Question: I want to get the response text from php. I see it in the console as "responseText", but I can't get from my function codes variable.
When I run this code, 'console.log(query(path,"GET"))', I see response in the screenshot. When I run this code 'console.log(query(path,"GET").responseText)', I see only blank response.
### PHP Code
'''
<?php echo "Hi this is PHP Answer from Async XHR request "; ?>
'''
### JavaScript Code
'''
query=function(url,method){
xhr=new XMLHttpRequest()
xhr.url=url
xhr.open(method,url,true)
xhr.send()
return xhr;
}
path="../../core/ajax/periyodikTarama.php"
console.log(query(path,"GET"))
'''
### Console Result
See the selected red text

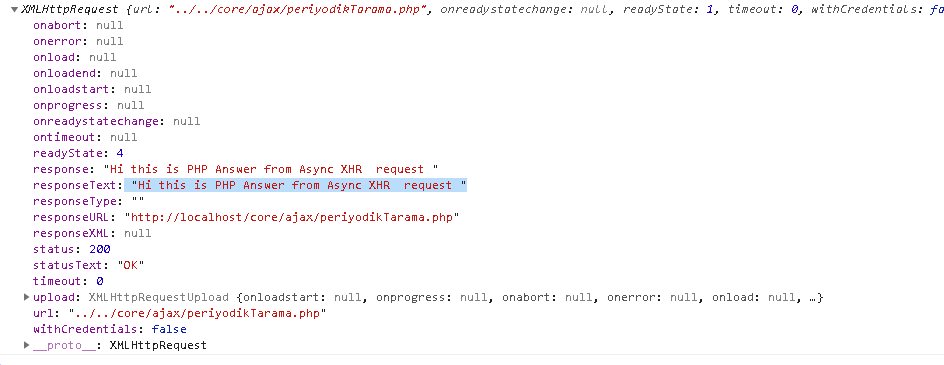
Answer: Not tested, but this is the proper way to handle the async response with a callback.
'''
query = function(url, method, callbackFn) {
xhr = new XMLHttpRequest();
xhr.url = url;
xhr.open(method, url, true);
xhr.onload = () => {
callbackFn(xhr.responseText); // Feed the response to the callback
}
xhr.send();
return xhr;
}
path = "../../core/ajax/periyodikTarama.php"
query(path, "GET", (responseText) => {
console.log(responseText); // Log the resonse text
})
'''